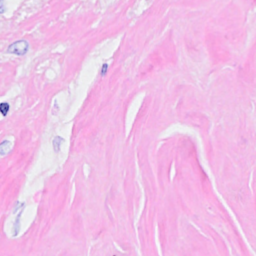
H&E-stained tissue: Breast